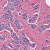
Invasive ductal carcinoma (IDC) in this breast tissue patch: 1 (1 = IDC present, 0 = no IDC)